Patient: sex M, age 55
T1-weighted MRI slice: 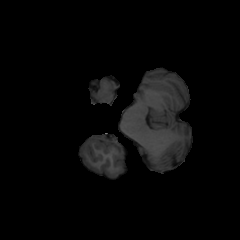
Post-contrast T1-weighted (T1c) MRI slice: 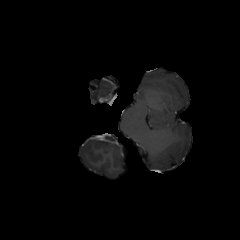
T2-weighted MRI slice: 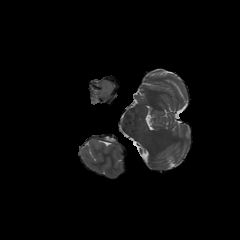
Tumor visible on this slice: no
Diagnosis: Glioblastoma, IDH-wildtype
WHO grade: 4